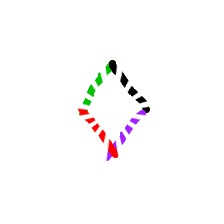
Shape: rhombus